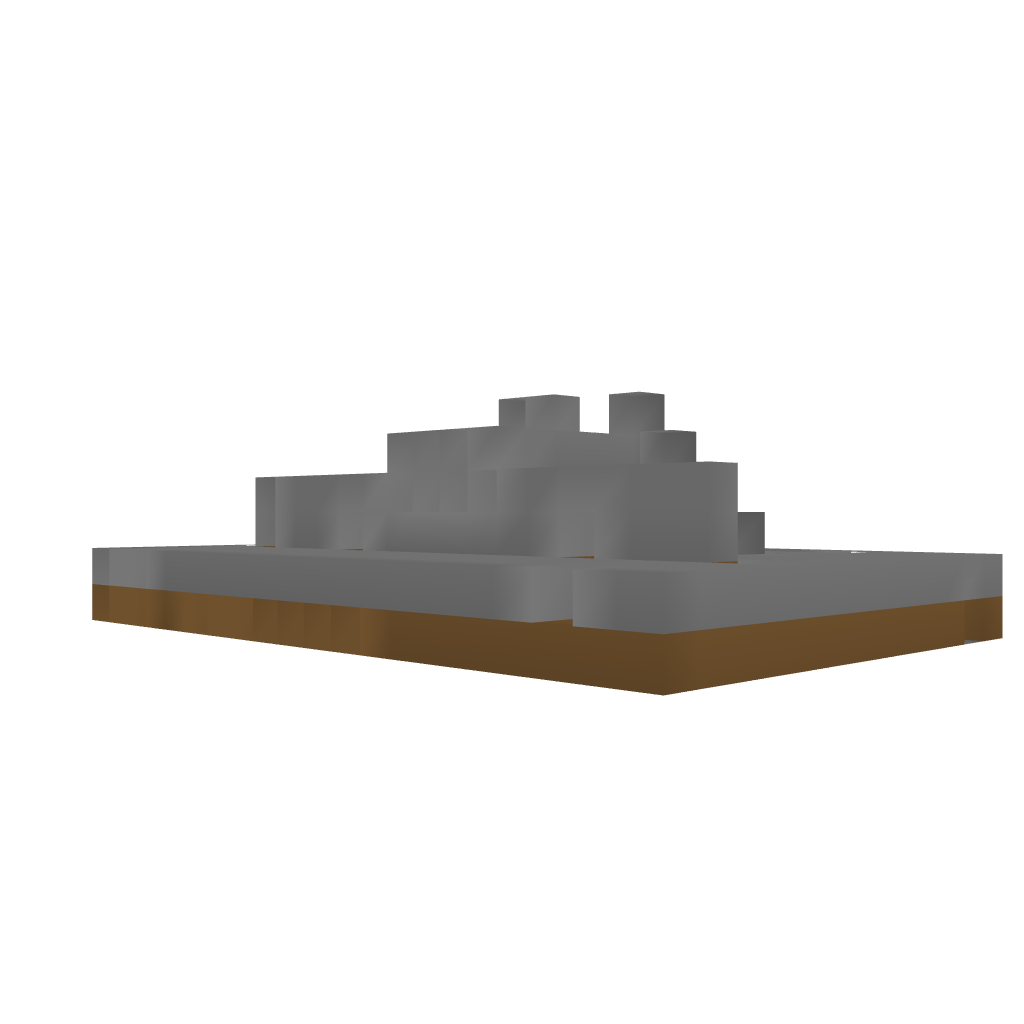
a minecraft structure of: redstone hidden double doors bad low quality